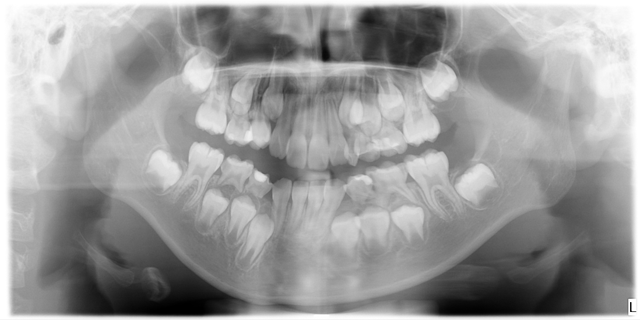
child